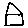
Label: house